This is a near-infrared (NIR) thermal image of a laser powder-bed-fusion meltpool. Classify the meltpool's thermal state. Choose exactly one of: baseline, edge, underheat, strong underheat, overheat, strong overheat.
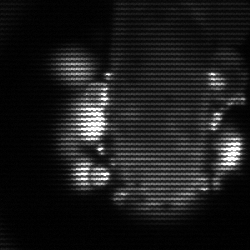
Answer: strong underheat